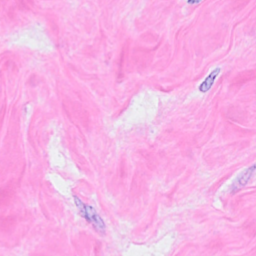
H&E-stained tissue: Breast